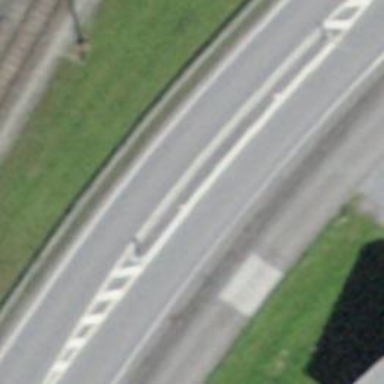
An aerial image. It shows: Asphalt road classified as primary highway.